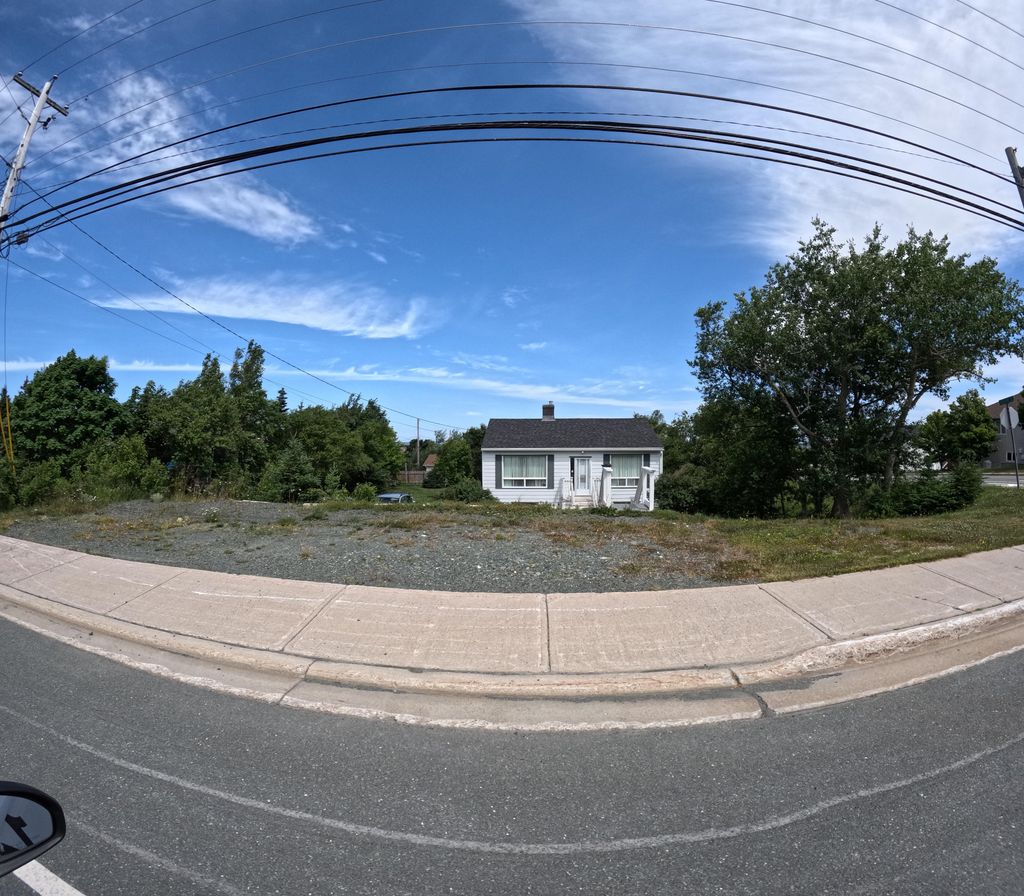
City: st_johns